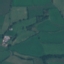
Land use / land cover: Pasture